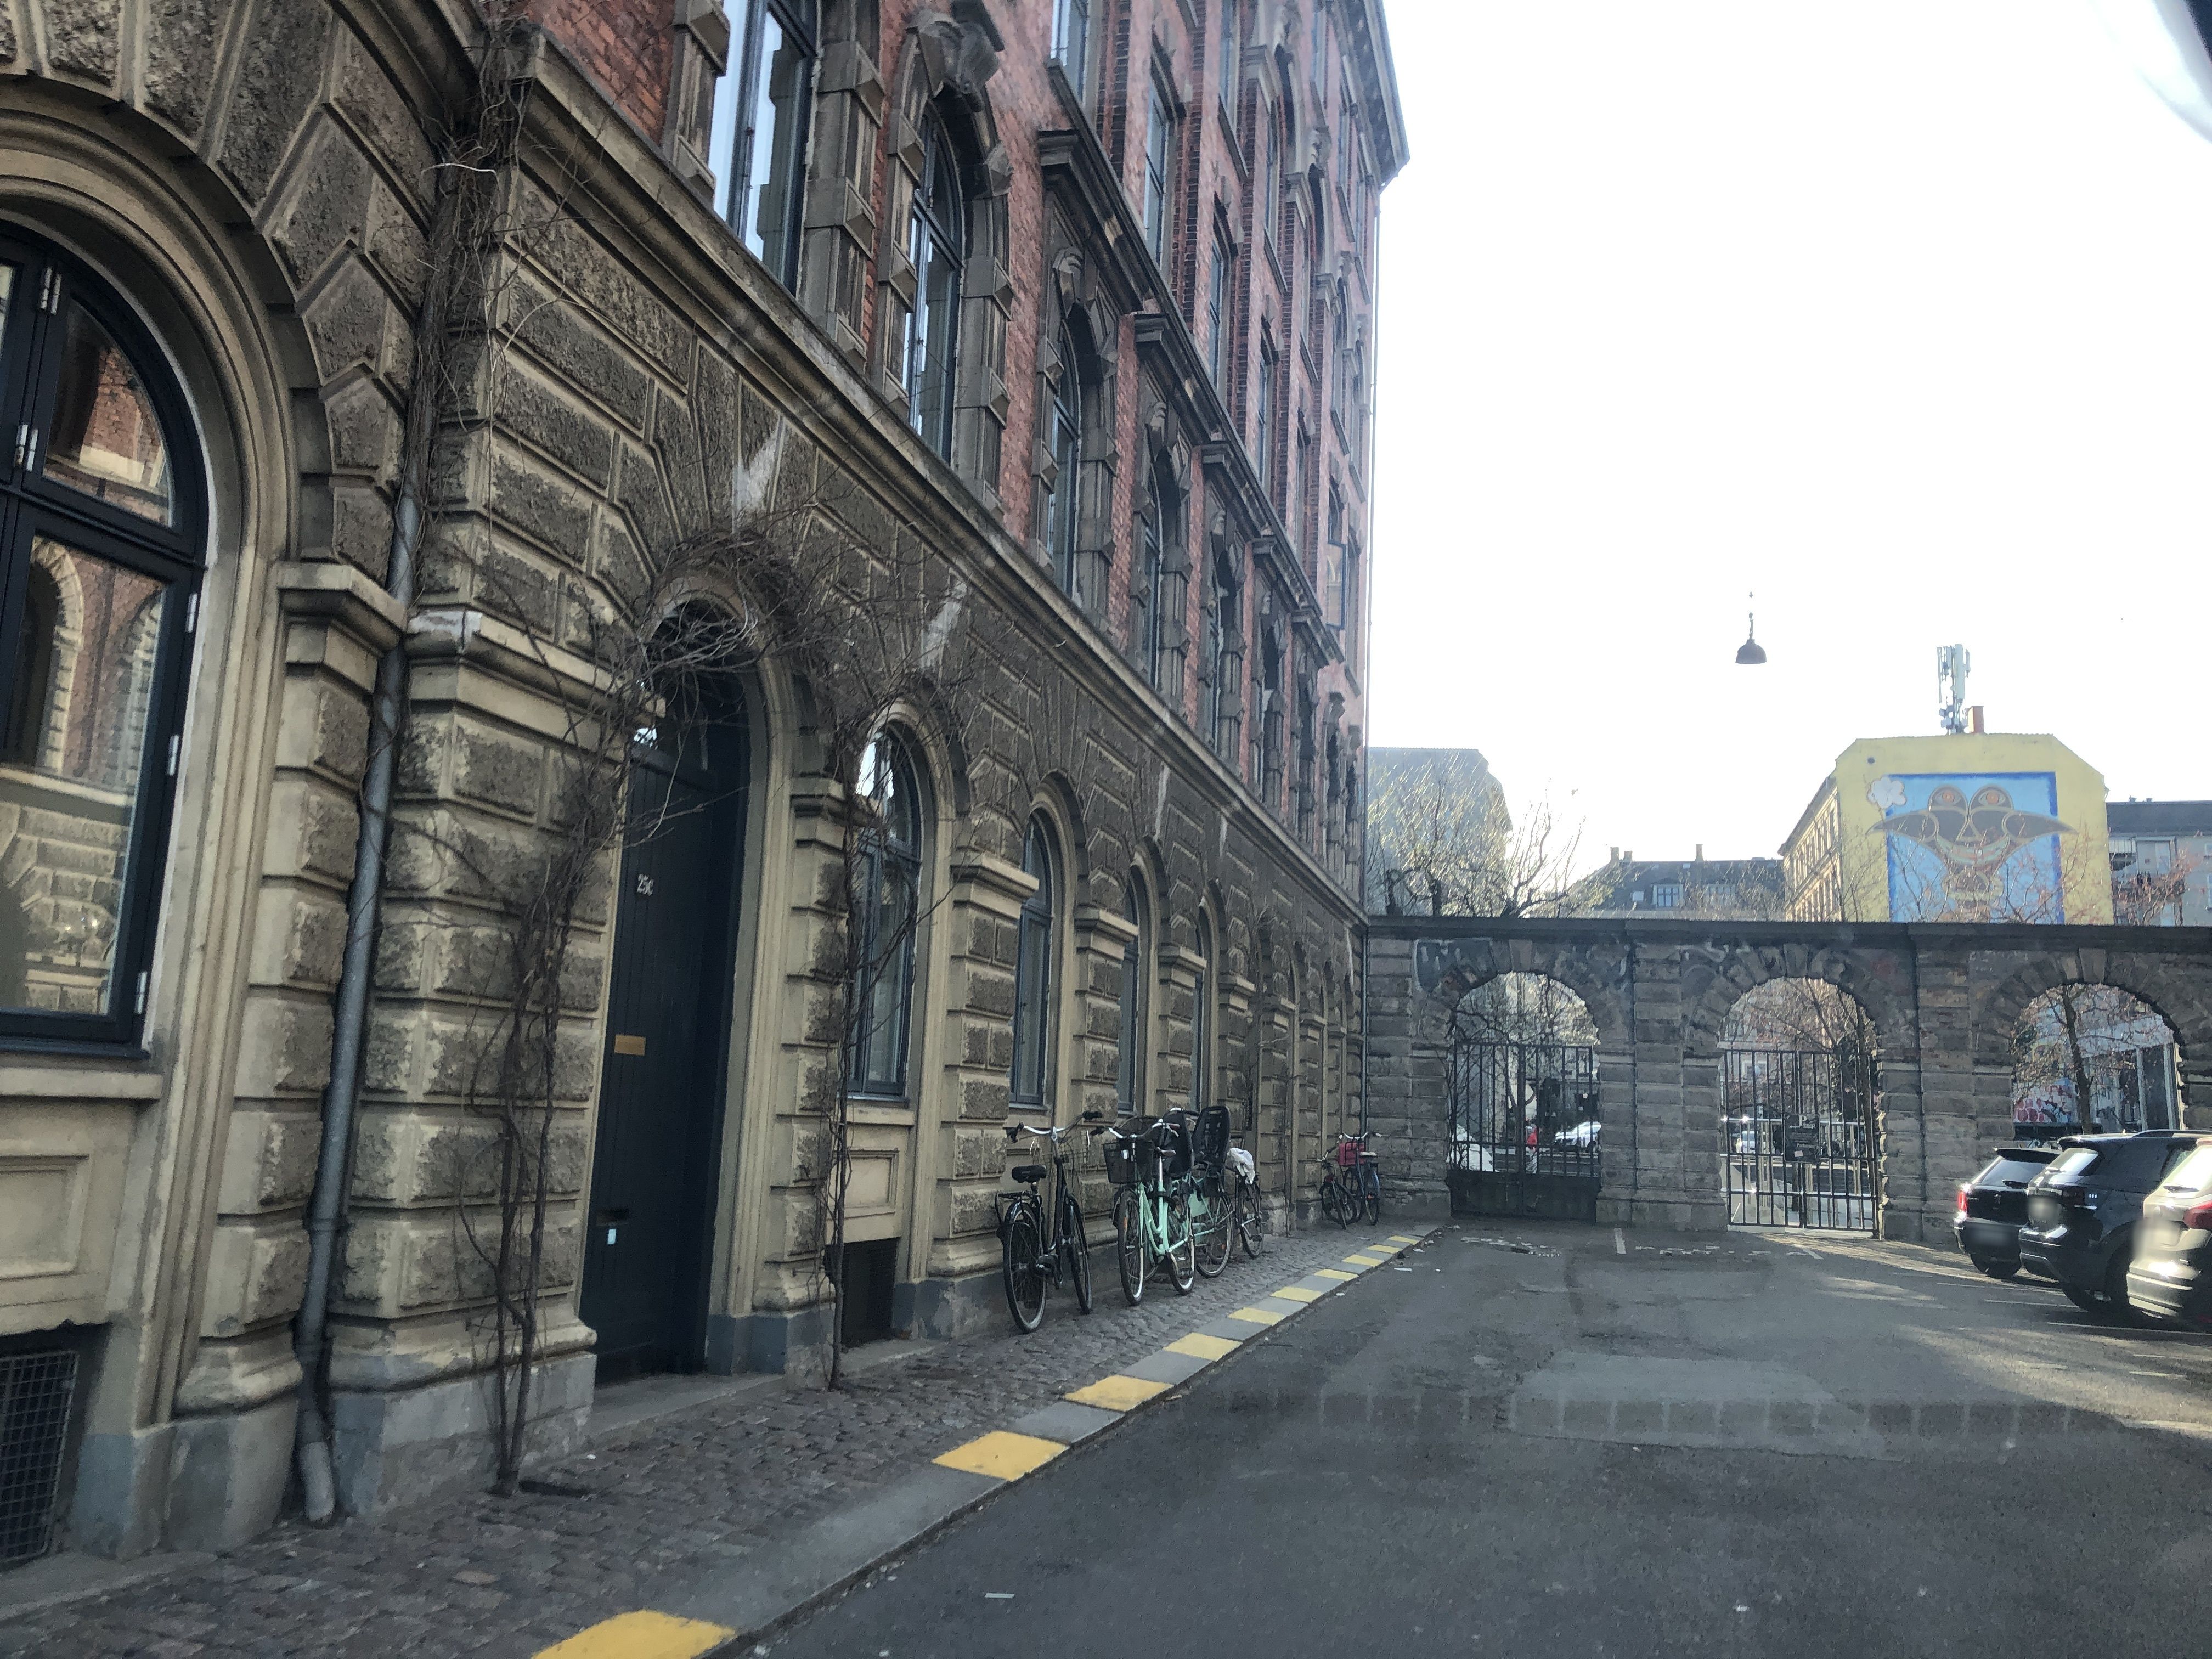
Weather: clear
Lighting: day
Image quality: good
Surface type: driving surface
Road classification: footway, residential, service
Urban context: urban centre
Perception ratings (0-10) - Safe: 7.8, Lively: 8.56, Beautiful: 7.36, Boring: 2.04, Depressing: 6.18, Wealthy: 7.45